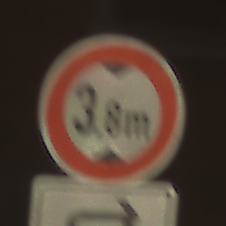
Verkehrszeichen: TatsaechlicheHoehe
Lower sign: RichtungsangabeDurchPfeile5
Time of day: Midday
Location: Outdoor (Urban)
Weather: Clear
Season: NotSpecified
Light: Natural